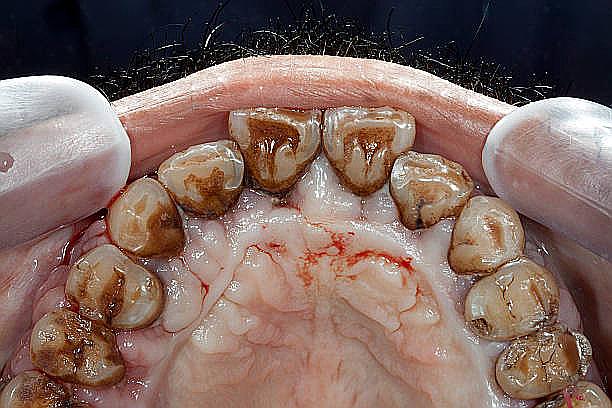
Condition: Gingivitis